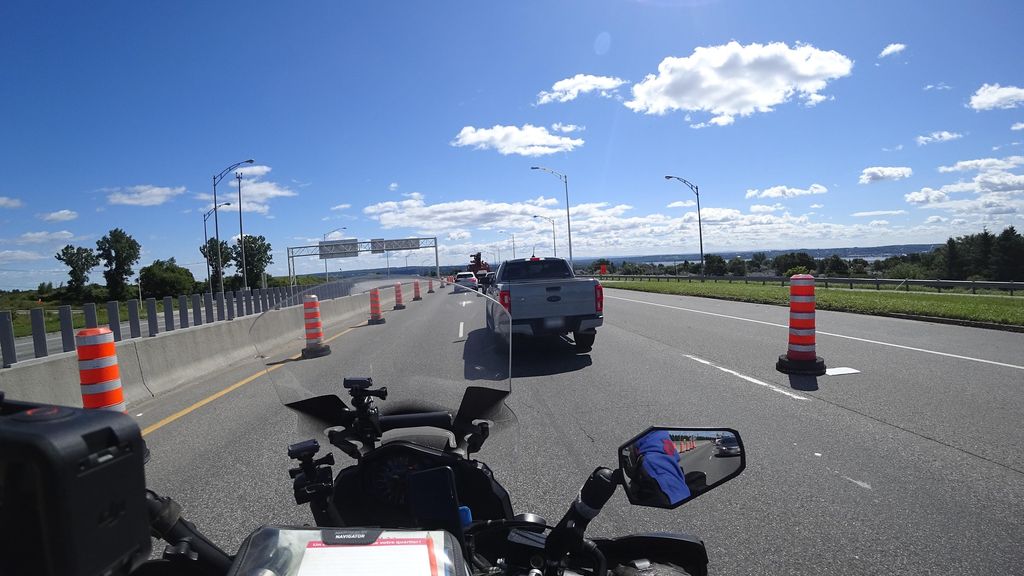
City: quebec_city